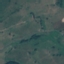
Label: Pasture